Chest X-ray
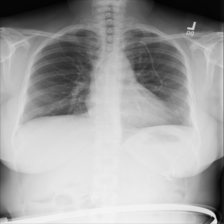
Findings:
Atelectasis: positive
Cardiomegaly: negative
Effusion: negative
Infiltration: negative
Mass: negative
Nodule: negative
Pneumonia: negative
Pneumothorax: negative
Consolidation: negative
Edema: negative
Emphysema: negative
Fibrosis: negative
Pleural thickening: negative
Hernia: negative